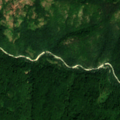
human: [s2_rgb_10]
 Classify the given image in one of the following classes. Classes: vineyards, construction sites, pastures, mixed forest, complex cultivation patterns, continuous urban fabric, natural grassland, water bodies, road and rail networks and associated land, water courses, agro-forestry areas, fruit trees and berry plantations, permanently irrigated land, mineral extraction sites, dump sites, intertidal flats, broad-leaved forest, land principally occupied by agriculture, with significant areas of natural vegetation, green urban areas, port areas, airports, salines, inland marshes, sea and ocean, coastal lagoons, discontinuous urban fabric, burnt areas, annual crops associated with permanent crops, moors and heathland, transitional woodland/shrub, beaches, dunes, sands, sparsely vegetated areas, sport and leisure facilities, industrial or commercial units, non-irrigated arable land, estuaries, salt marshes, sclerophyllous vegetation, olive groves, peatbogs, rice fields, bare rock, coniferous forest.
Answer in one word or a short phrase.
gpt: land principally occupied by agriculture, with significant areas of natural vegetation, broad-leaved forest